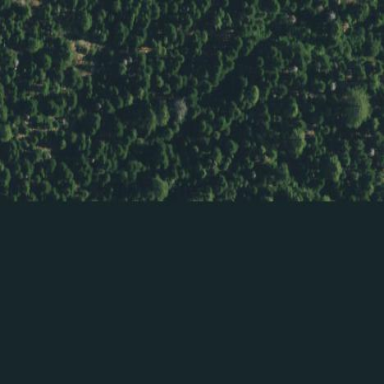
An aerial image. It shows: Evergreen woodland with needle-leaved trees.